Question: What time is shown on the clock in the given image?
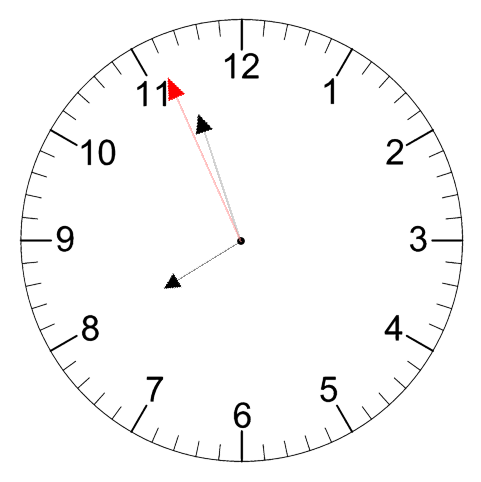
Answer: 07:56:56